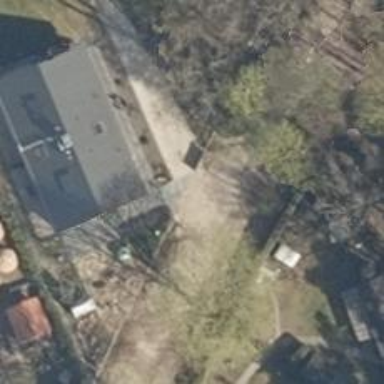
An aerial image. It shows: Driveway.